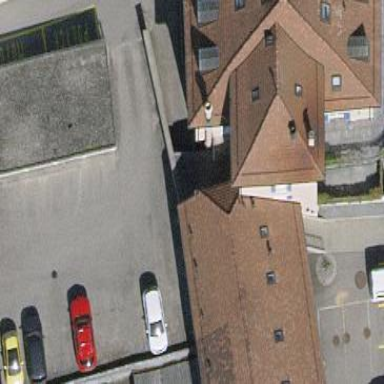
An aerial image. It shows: Hotel building.